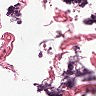
Metastatic tissue present: no